Question: I want to have the scrollbar in Iframe So that the scrollbar always remains at the bottom.
I am developing a chat application and in the iframe a page is called which displays the chat messages,so i want it to scroll to bottom automatically.How can i do it?Thank you in advance.
'''
<div>
<iframe id="iframeEuser2" name="iframeEuser2" src="messagedisplay.aspx"
style="visibility:hidden; margin-left: 0px;"
onload="this.style.visibility='visible';">
</iframe>
</div>
'''
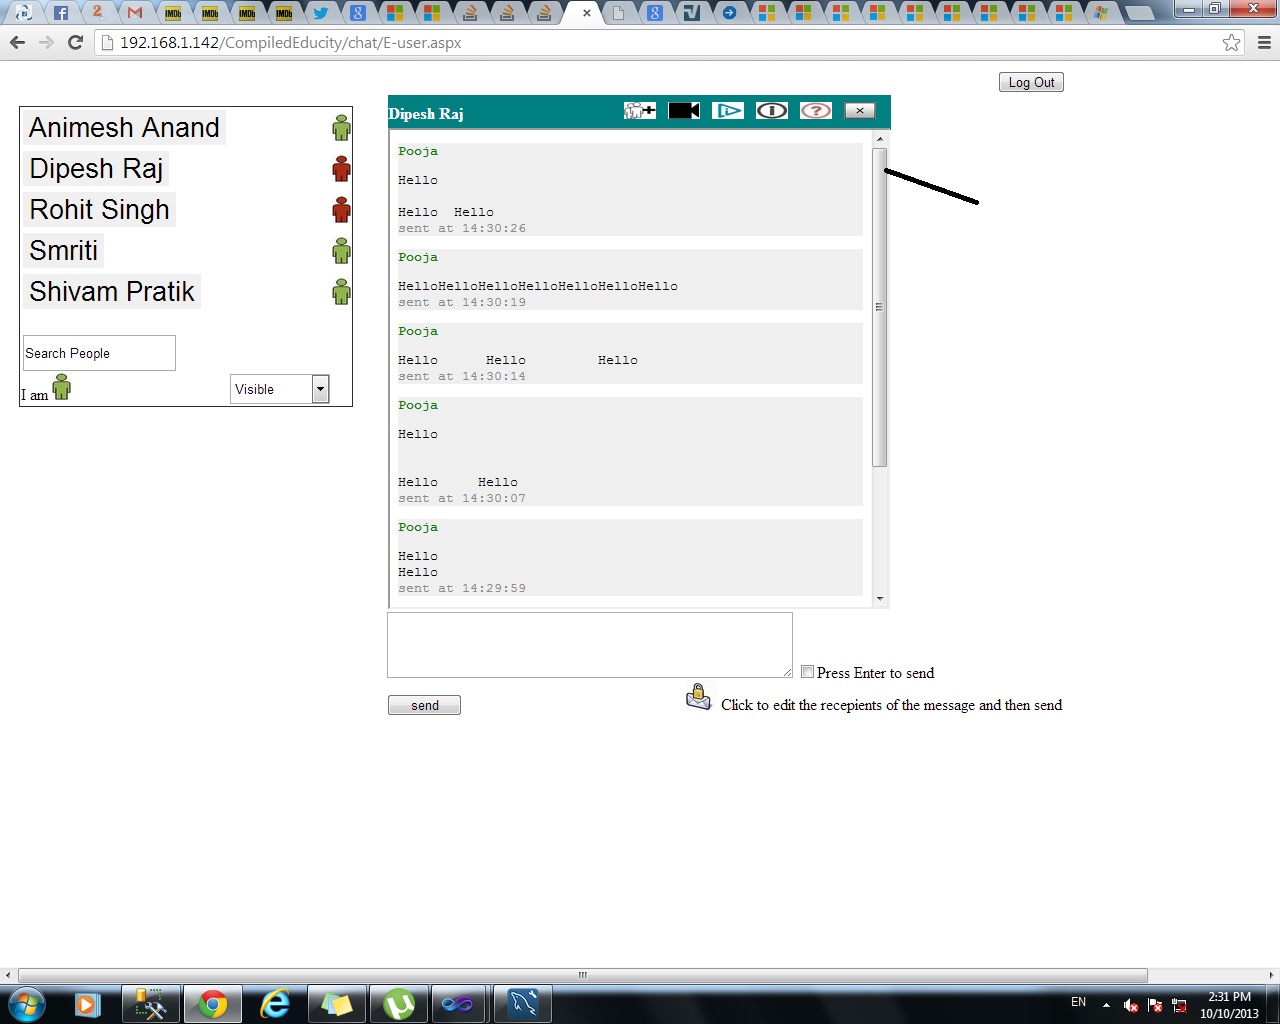
Answer: Assuming that you give your iFrame an ID, this should work as an onLoad event
'''
document.getElementById("youriframe").contentWindow.scrollTo(0,document.getElementById("youriframe").contentWindow.document.body.scrollHeight)
'''
Are you able to add an anchor to the bottom of iframed page? iFrame linked to www.yourpage.com#youranchor would do the simple trick perhaps?